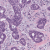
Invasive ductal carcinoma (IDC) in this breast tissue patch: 0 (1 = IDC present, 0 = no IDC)